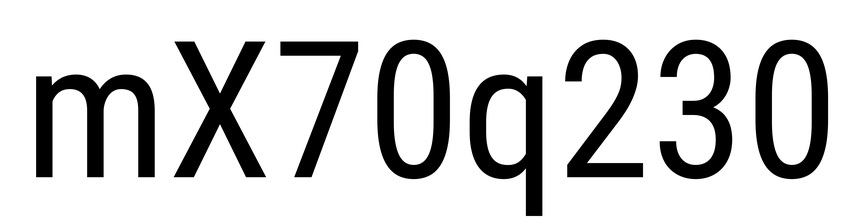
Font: Roboto_Condensed_Regular